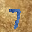
Label: 7